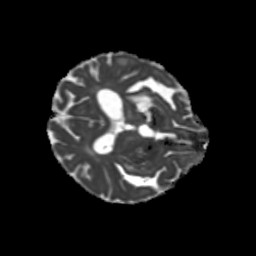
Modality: MD
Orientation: axial
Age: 75
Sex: female
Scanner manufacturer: siemens
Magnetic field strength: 3 T
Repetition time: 5.25 s
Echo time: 0.08 s